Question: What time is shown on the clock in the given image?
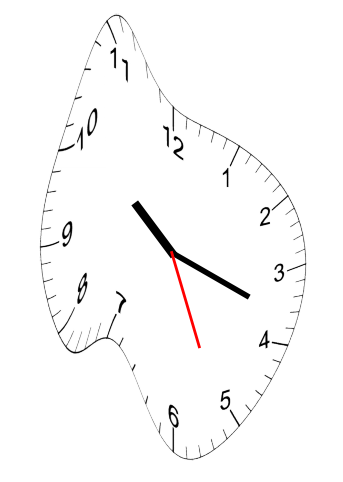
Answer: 10:18:26